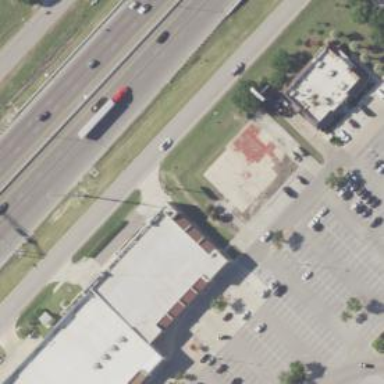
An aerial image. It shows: Retail building.